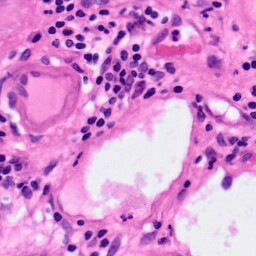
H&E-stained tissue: Pancreatic